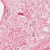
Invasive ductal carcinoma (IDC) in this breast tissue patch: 0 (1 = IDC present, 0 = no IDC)